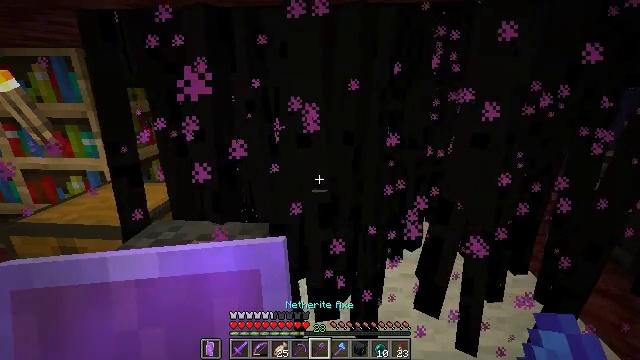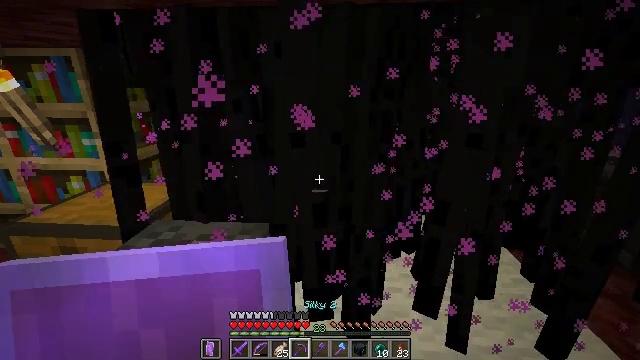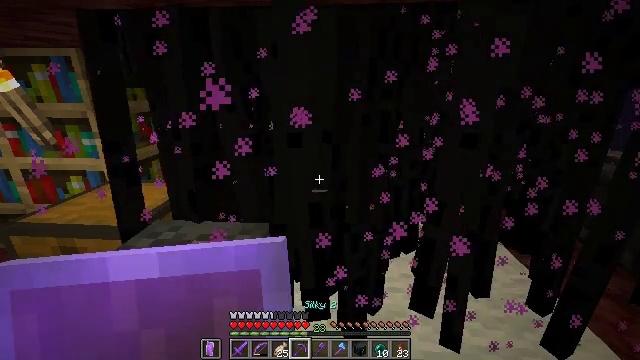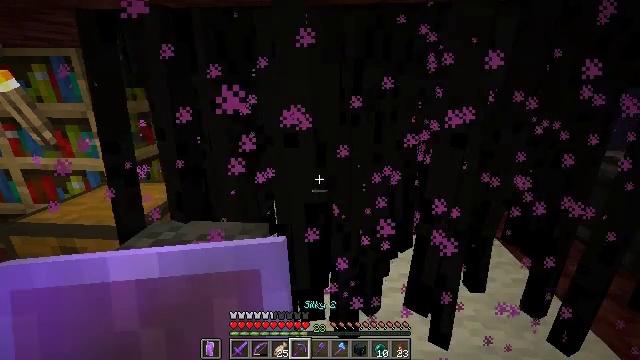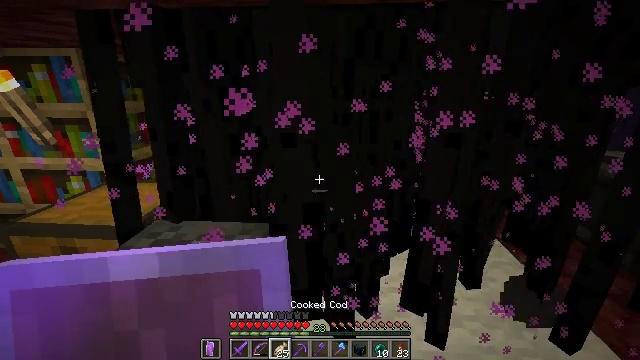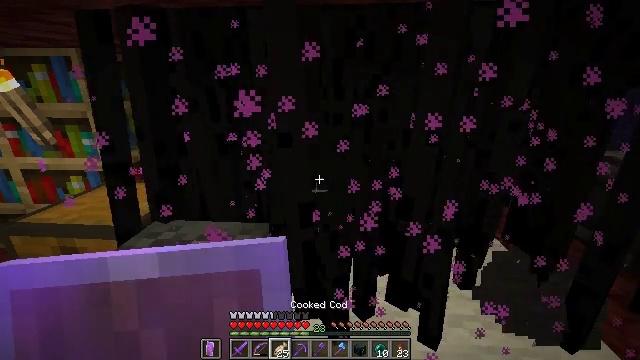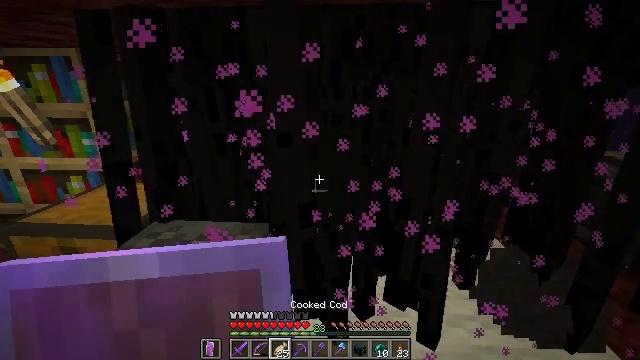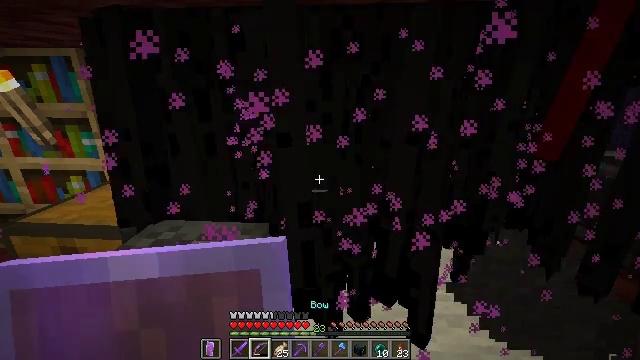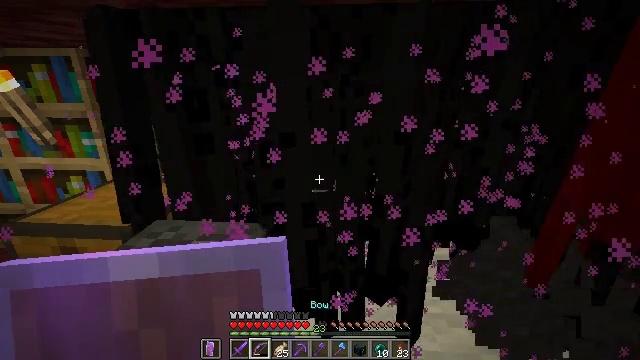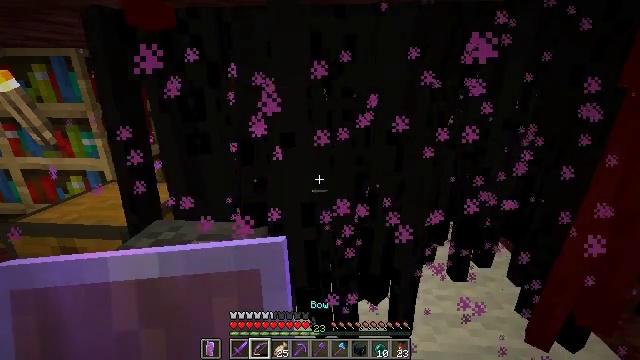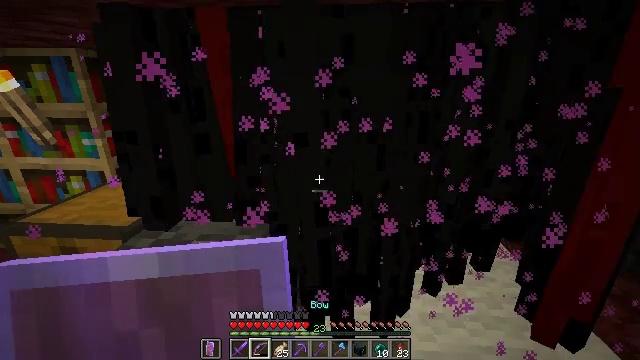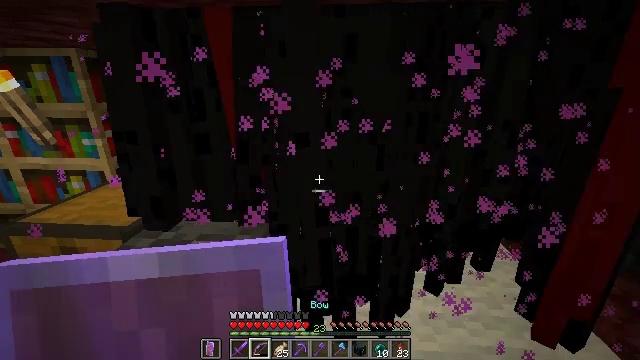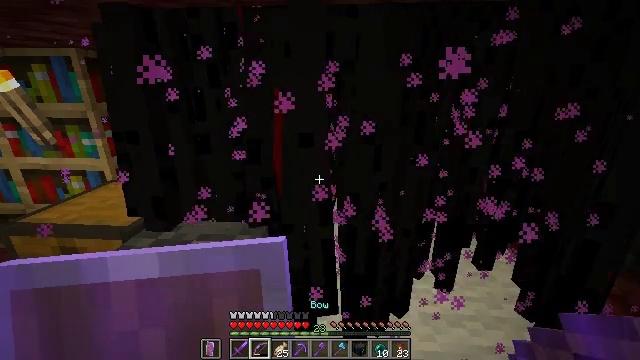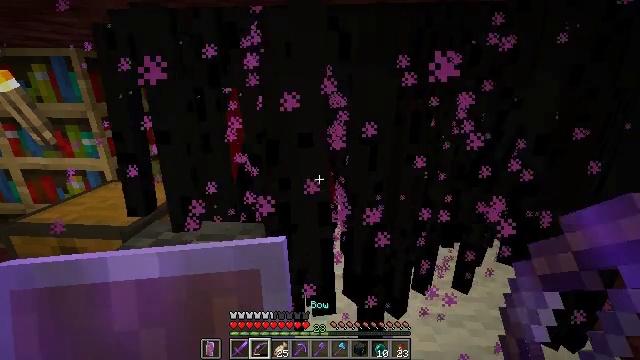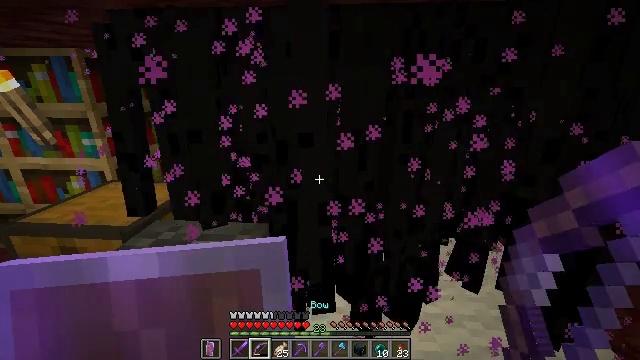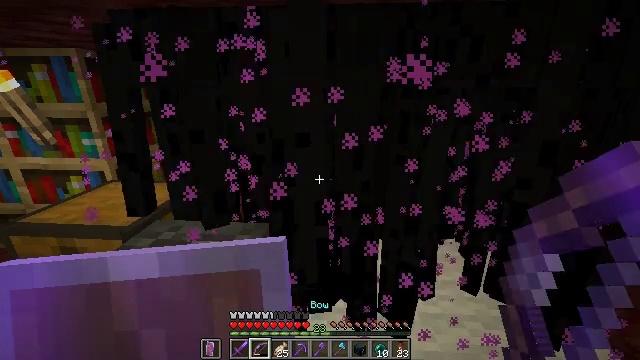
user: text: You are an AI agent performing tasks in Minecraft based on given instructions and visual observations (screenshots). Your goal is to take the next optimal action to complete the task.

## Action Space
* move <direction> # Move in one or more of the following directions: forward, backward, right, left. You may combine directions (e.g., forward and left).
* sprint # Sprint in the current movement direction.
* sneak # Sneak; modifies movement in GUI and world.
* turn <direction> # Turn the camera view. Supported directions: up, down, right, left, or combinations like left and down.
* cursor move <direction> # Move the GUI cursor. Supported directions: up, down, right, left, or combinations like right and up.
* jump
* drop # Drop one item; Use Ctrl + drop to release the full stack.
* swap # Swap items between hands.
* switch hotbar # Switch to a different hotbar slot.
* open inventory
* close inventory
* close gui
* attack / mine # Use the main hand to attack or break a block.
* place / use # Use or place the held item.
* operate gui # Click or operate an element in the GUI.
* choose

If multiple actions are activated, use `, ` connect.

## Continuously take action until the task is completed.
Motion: motion action
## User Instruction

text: Kill an enderman.
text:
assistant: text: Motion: no_op
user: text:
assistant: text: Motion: no_op
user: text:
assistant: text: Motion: no_op
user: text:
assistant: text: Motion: no_op
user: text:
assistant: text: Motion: no_op
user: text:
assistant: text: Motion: no_op
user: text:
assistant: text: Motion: no_op
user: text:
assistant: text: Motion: no_op
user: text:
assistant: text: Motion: no_op
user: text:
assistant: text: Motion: no_op
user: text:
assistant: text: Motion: no_op
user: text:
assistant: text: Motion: no_op
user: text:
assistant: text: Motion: no_op
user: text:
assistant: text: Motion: no_op
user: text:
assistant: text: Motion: no_op
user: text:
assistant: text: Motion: no_op
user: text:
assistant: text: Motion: no_op
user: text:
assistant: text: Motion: no_op
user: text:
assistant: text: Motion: no_op
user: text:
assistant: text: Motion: no_op
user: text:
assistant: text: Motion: no_op
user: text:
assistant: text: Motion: no_op
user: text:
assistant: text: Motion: no_op
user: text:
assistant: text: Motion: no_op
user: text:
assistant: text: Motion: no_op
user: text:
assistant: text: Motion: no_op
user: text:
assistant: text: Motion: no_op
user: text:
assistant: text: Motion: no_op
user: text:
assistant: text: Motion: no_op
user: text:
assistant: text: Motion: no_op